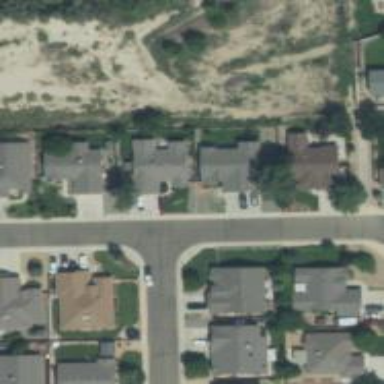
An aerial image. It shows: Residential road with separate asphalt sidewalk.